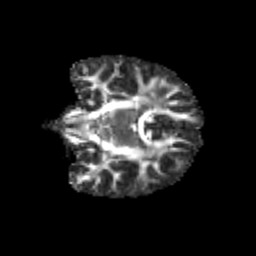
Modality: FA
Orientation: coronal
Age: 10
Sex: male
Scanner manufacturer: siemens
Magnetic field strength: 3 T
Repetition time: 3.8 s
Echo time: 0.07 s